Question: '''
#include <iostream>
#include <string>
int main()
{
std::string test = "45";
int myint = stoi(test);
std::cout << myint << '
';
}
'''
I tried this code on my computer which is running MinGW GCC 4.7.2. It gives me this error:

What am I doing wrong, I got this from <URL>.
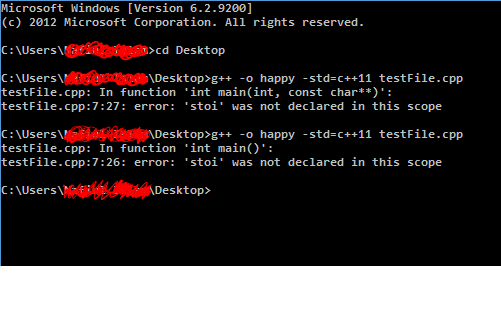
Answer: It seems your MinGW needs a patch: <URL>
> This patch enables the following list of C++11 functions and templates
in the std namespace:stoi, stol, stoul, stoll, stof, stod, stold,
to_string, to_wstring
In above link, there is a '.zip' file, download it and
- -